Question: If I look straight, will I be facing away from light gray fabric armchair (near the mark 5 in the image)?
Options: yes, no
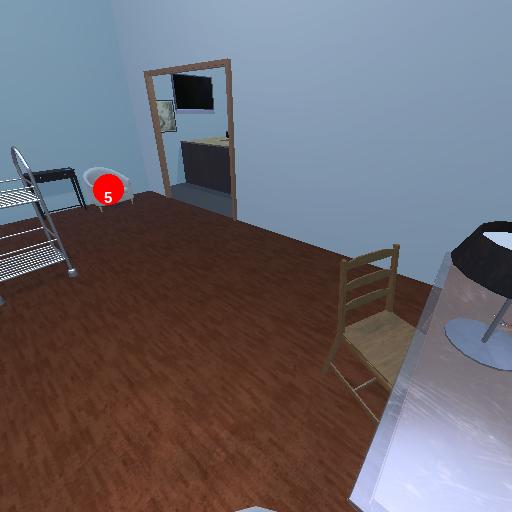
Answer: yes